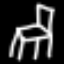
Label: chair